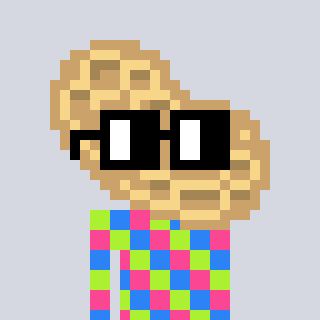
a pixel art character with square black glasses, a peanut-shaped head and a yellow-colored body on a cool background